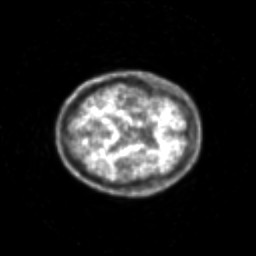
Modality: PET
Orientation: axial
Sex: female
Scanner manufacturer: siemens